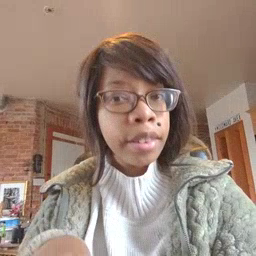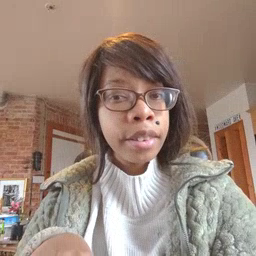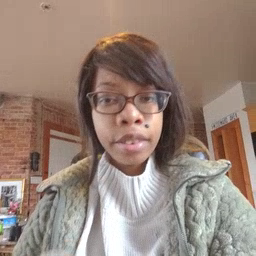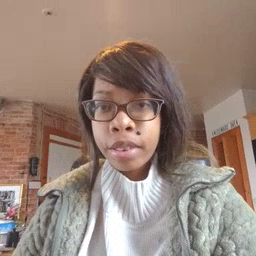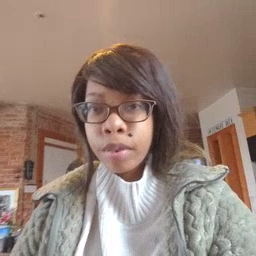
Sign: can